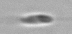
Label: flagellate_morphotype3